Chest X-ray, PA view. Patient: 51 years old, sex M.
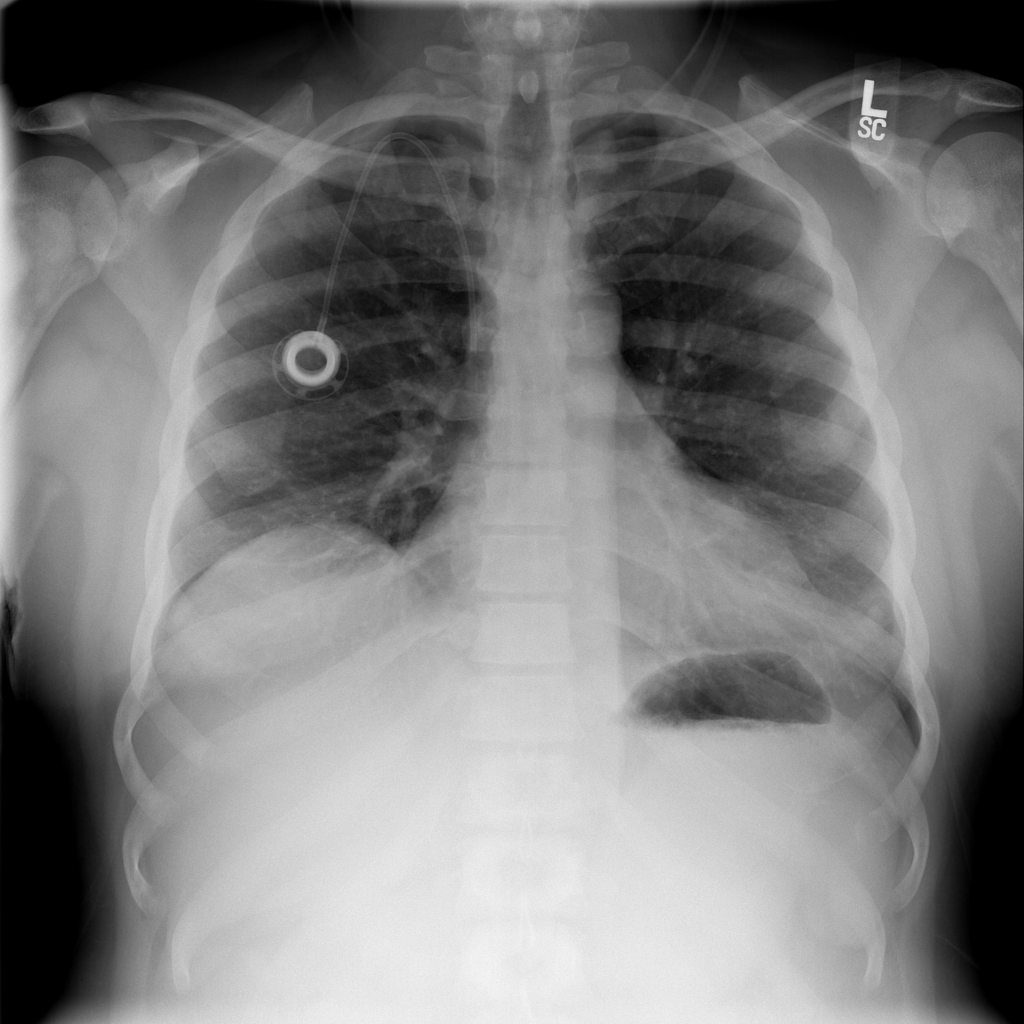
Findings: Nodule